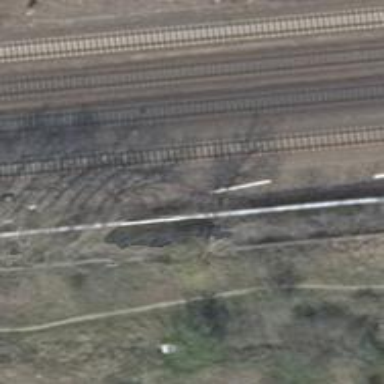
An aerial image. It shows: Railway signal.